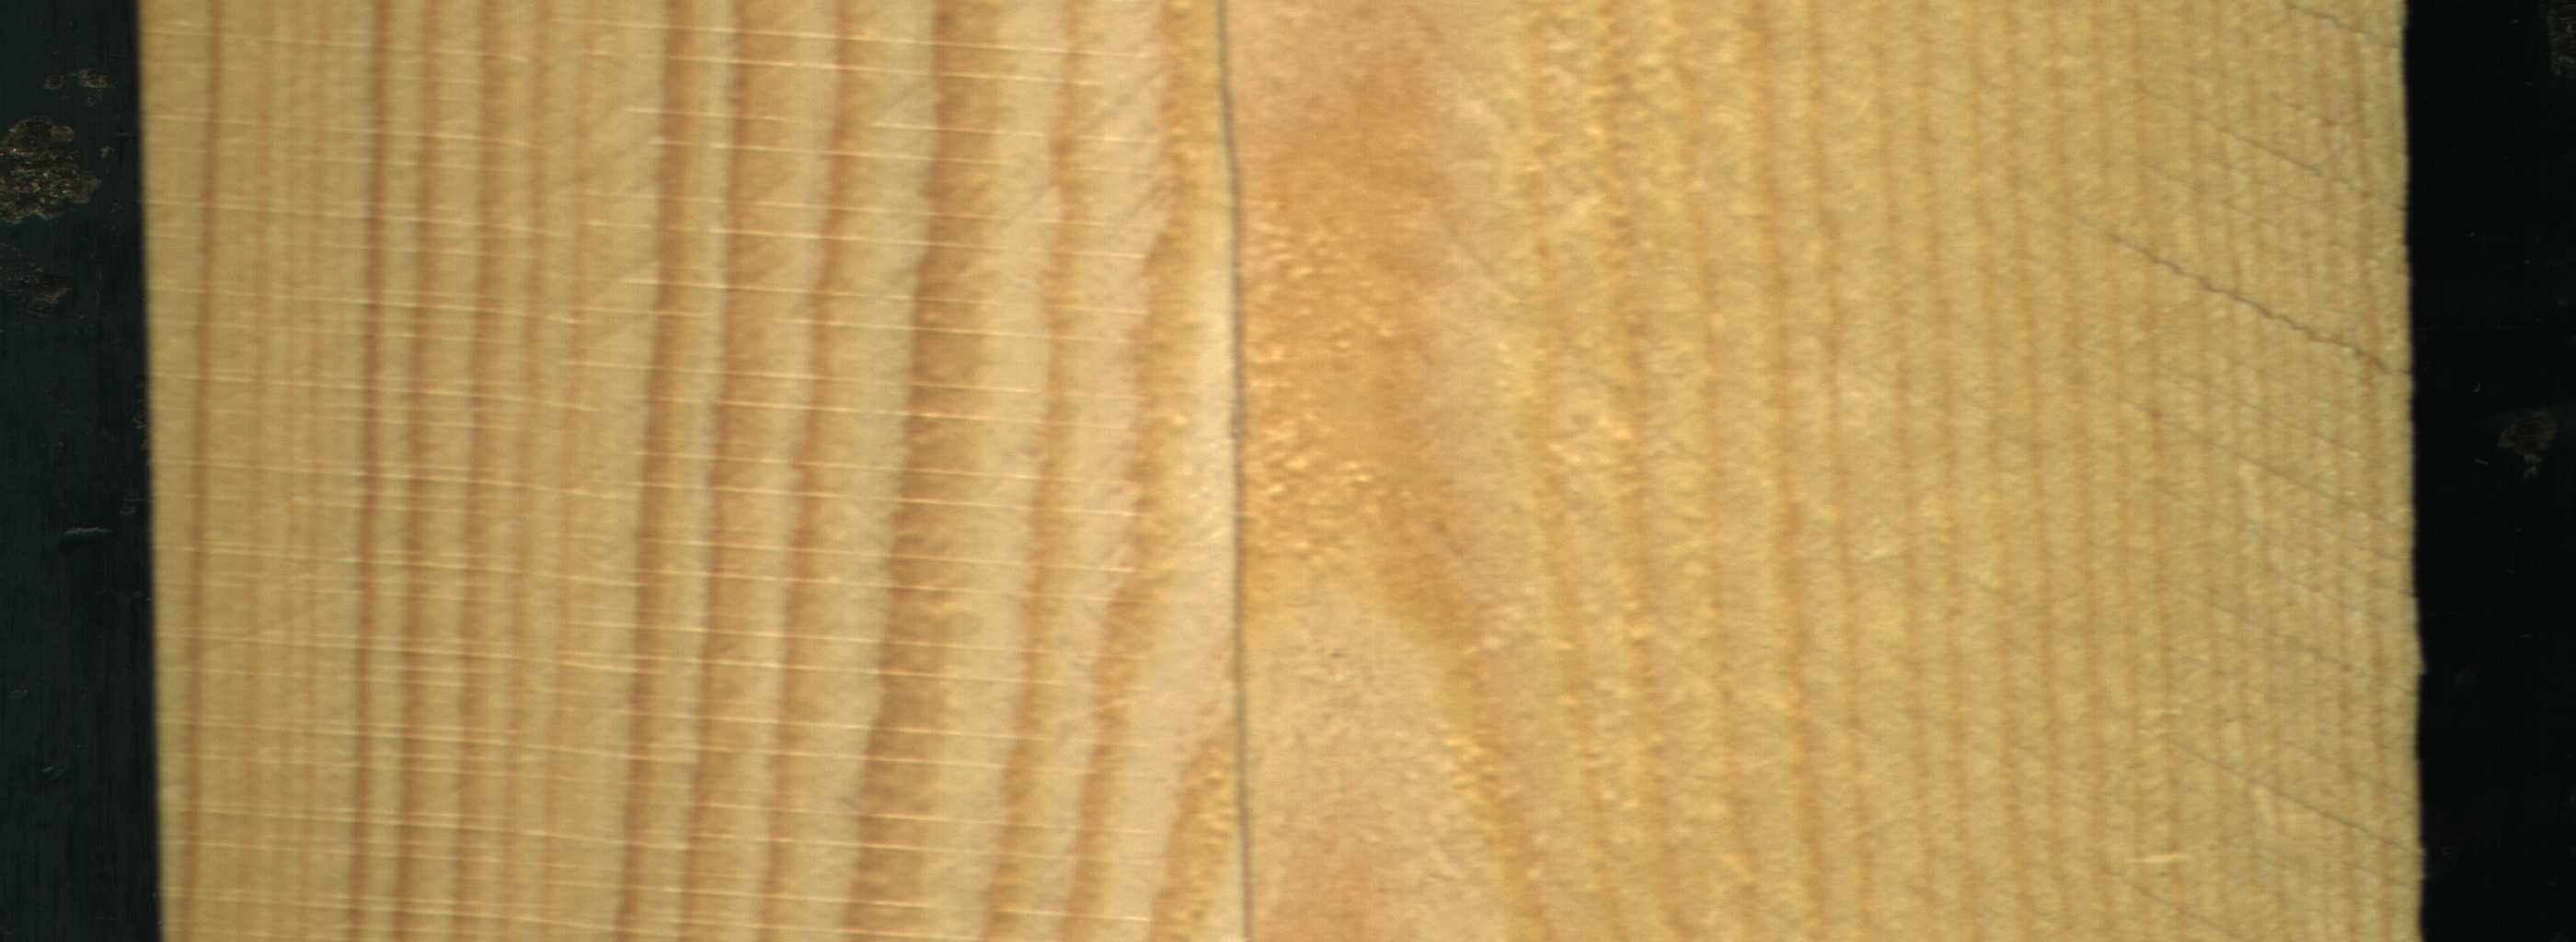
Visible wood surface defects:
Crack